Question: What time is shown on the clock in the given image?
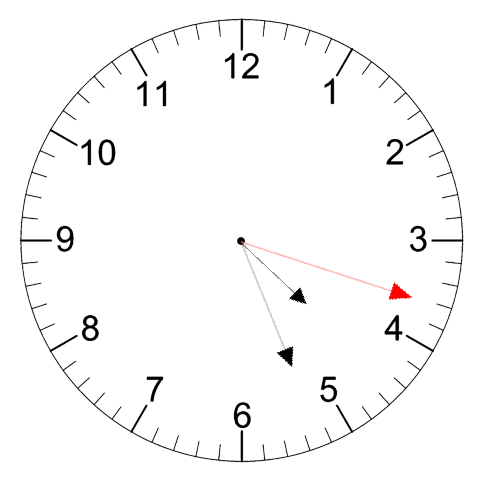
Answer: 04:26:18